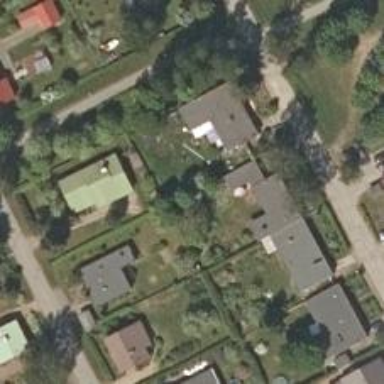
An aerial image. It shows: Suburb.